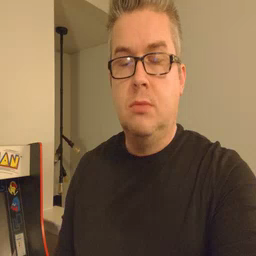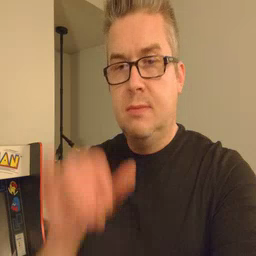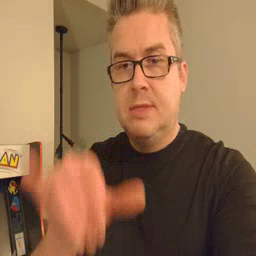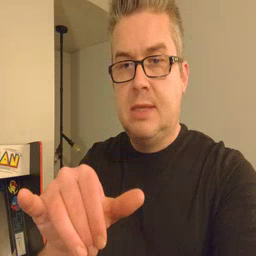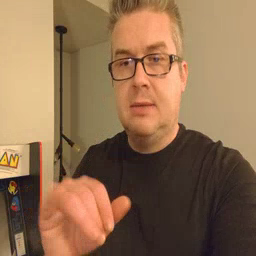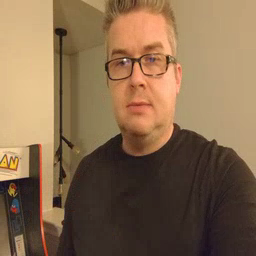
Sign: stay